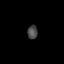
Tissue: skin
Cell type: Others
Senescence score: 0.798
Nuclear area (px): 138
Mean DAPI intensity: 71.913